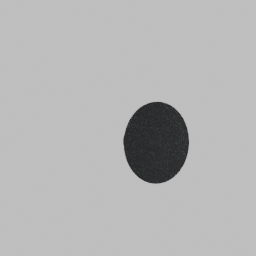
Label: furniture